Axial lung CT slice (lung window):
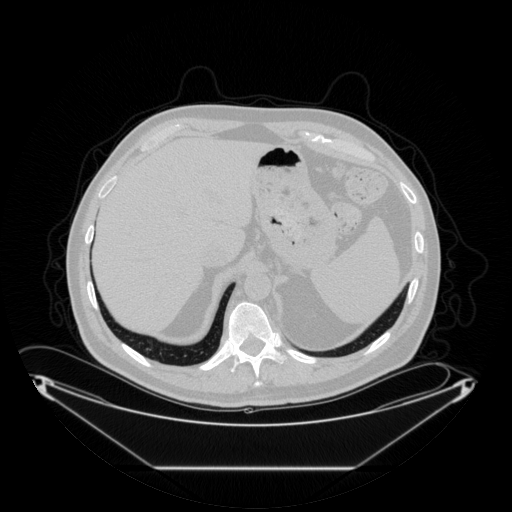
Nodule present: no